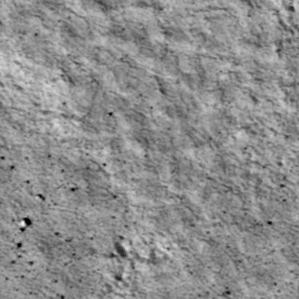
Label: non_frost